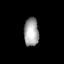
Tissue: lung
Cell type: Endothelial cells
Senescence score: 0.5442
Nuclear area (px): 412
Mean DAPI intensity: 162.636